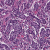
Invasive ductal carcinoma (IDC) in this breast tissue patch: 1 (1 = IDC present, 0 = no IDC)